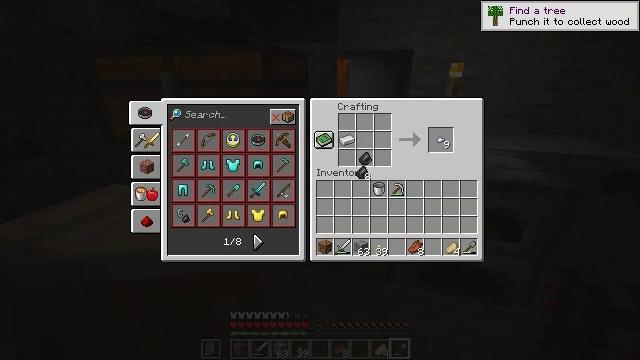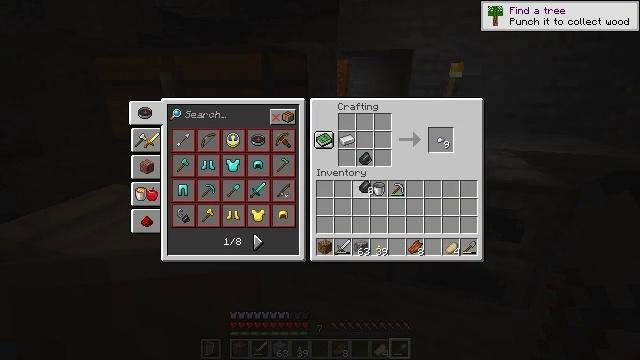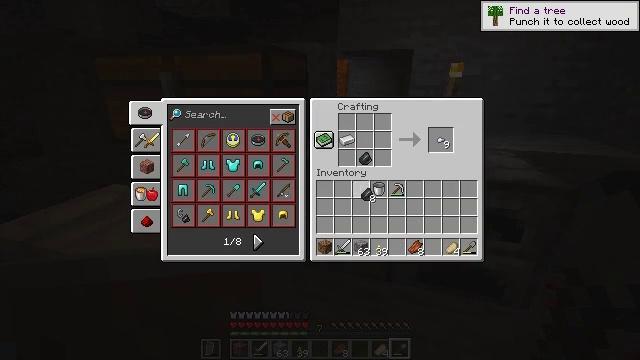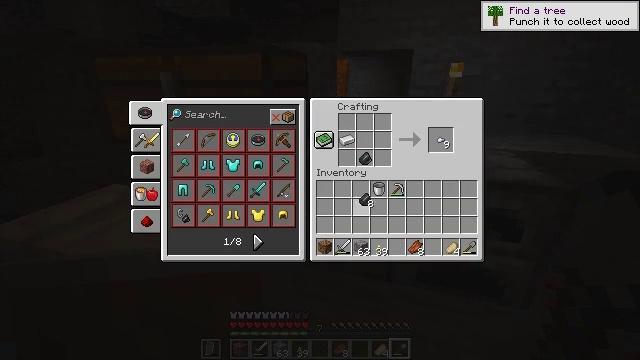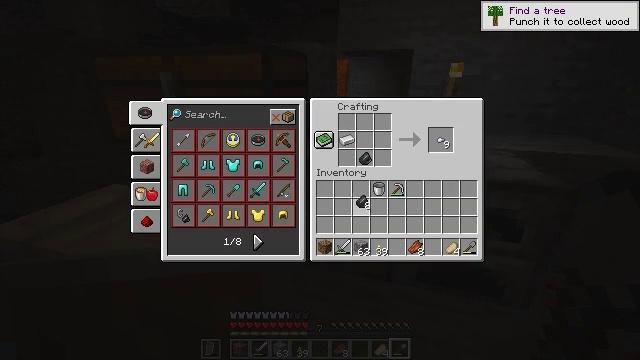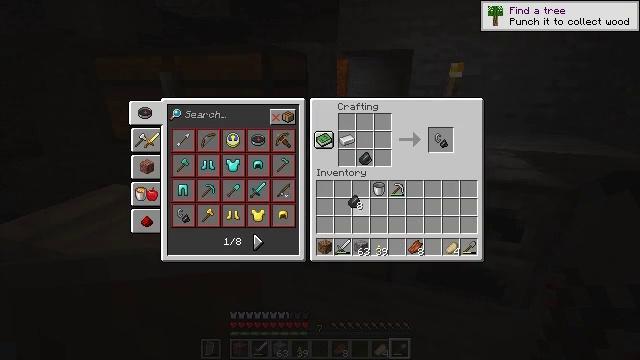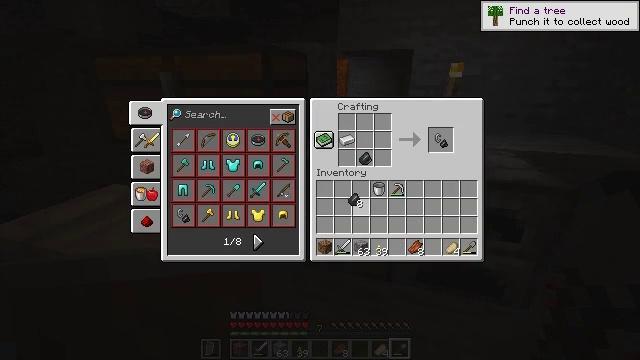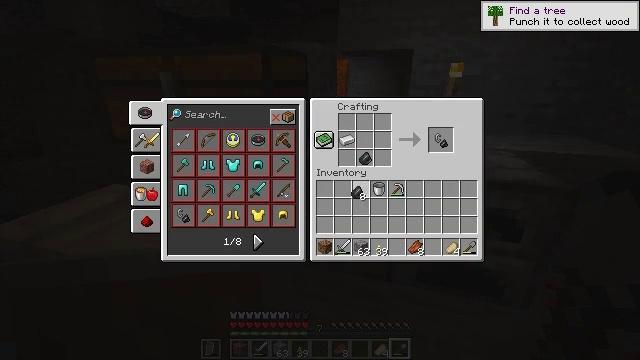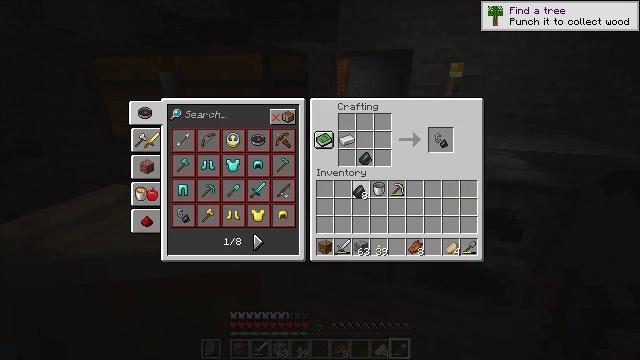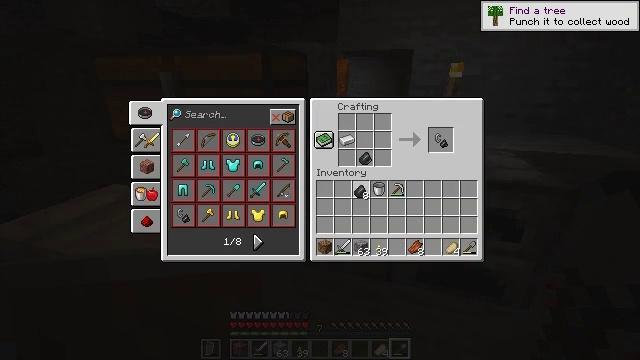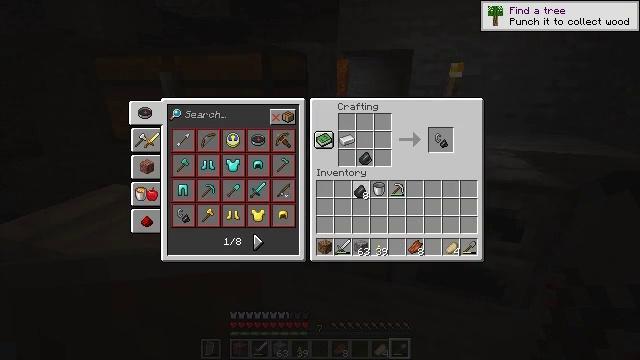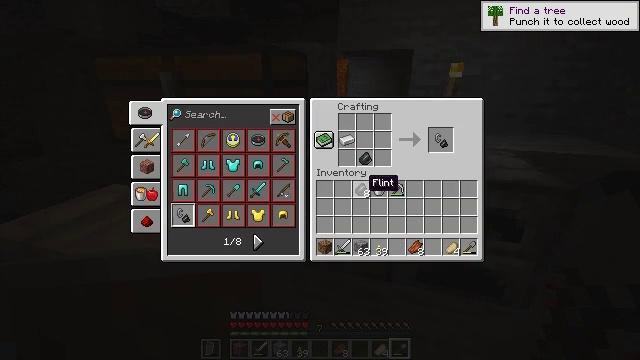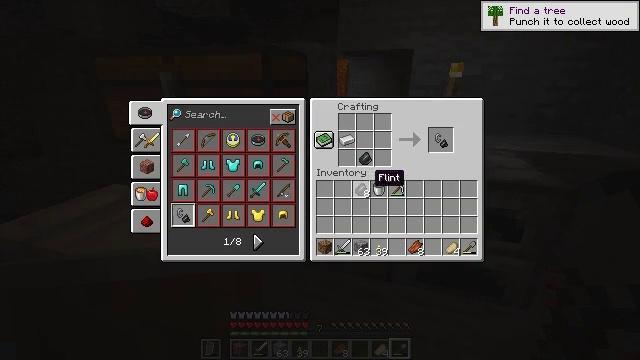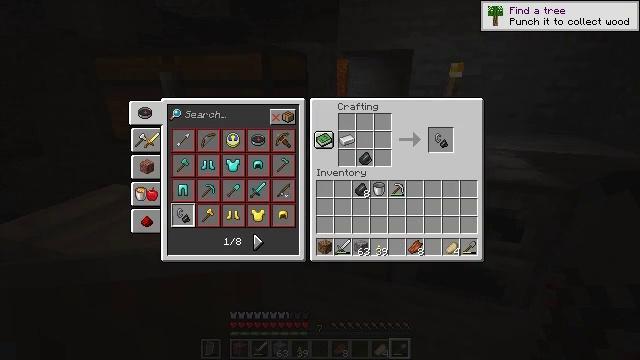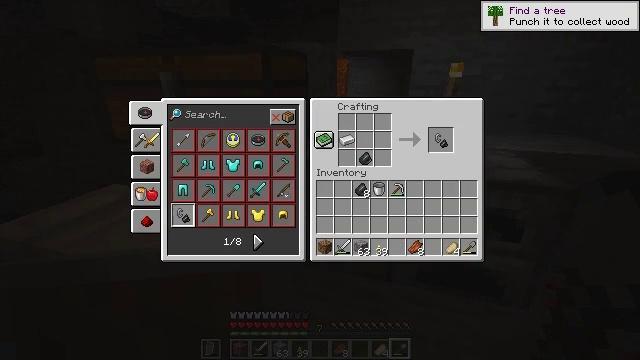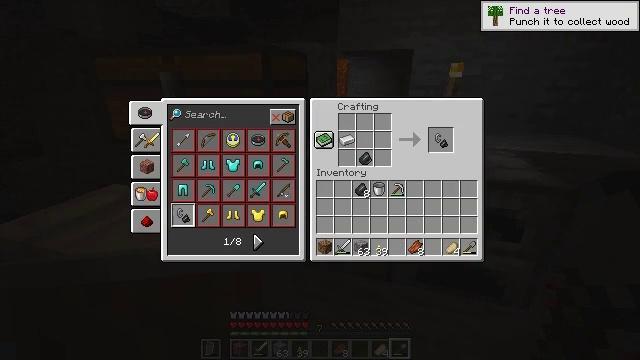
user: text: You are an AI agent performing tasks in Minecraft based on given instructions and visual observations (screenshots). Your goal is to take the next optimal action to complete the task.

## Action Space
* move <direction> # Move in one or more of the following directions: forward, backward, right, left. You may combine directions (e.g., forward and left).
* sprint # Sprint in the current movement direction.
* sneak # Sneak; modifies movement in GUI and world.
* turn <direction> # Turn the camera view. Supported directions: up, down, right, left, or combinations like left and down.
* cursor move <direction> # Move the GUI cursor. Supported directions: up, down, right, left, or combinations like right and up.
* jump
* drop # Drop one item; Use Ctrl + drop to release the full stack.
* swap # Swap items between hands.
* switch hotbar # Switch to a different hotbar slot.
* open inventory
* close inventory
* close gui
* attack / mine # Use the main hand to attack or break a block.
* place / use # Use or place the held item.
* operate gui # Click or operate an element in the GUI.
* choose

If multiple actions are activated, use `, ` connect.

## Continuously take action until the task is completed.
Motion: motion action
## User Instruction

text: Use an iron ingot and flint in the crafting grid to make flint and steel.
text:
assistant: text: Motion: turn down
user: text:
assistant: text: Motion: turn down
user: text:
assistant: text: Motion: no_op
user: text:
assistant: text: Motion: no_op
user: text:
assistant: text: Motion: turn left
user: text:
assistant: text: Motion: no_op
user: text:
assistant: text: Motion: turn up
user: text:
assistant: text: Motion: attack / mine
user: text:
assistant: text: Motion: attack / mine
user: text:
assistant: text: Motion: attack / mine
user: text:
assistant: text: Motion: no_op
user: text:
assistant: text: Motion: no_op
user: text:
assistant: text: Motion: turn left and up
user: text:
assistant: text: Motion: turn left
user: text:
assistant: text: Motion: no_op
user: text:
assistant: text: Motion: no_op
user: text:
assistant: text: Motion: turn right
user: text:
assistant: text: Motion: turn right and up
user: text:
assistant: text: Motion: turn right and up
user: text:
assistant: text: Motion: turn right and up
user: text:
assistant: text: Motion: no_op
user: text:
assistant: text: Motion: sneak
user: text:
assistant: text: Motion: sneak
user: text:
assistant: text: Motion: sneak
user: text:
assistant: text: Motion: sneak
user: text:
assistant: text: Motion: sneak
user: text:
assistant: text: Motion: sneak, use / place
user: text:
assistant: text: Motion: sneak, use / place
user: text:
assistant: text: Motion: sneak
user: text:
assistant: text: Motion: sneak